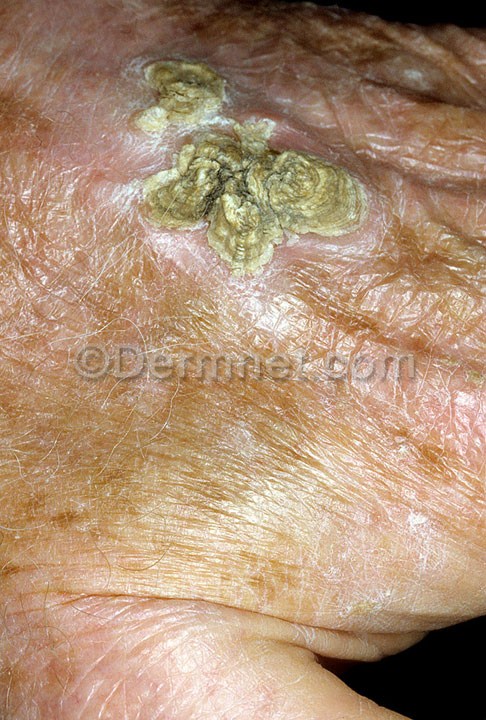
Disease: Actinic Keratosis Basal Cell Carcinoma and other Malignant Lesions